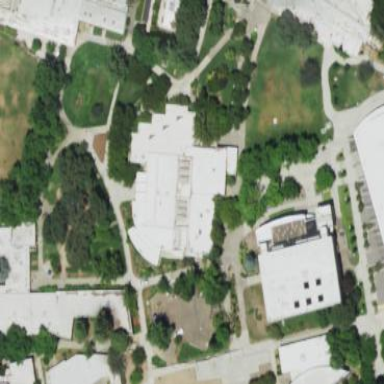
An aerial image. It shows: College building.